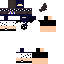
A female skeleton skin with dark skin, wearing brown helmet dressed in a blue robe top and black pants, featuring a closed mouth.